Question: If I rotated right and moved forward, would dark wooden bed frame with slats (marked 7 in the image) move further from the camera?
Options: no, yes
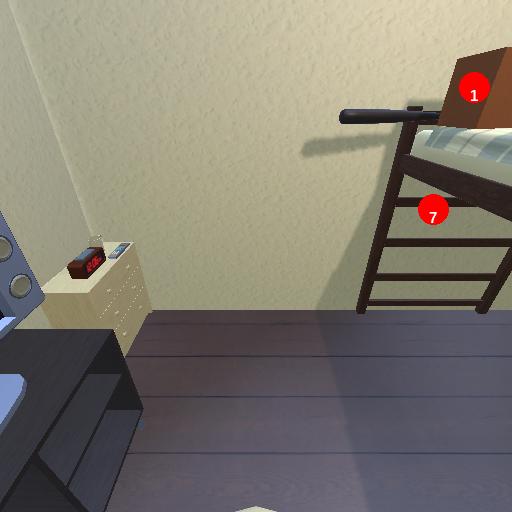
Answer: no